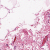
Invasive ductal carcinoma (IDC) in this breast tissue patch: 0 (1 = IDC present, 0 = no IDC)